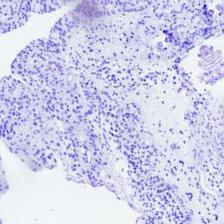
Diagnosis: OSCC